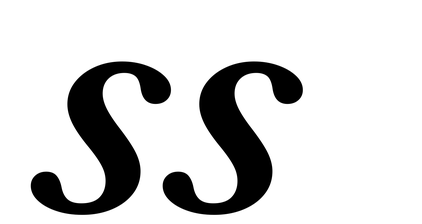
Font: LibreCaslonText-Italic_SemiBold_Italic